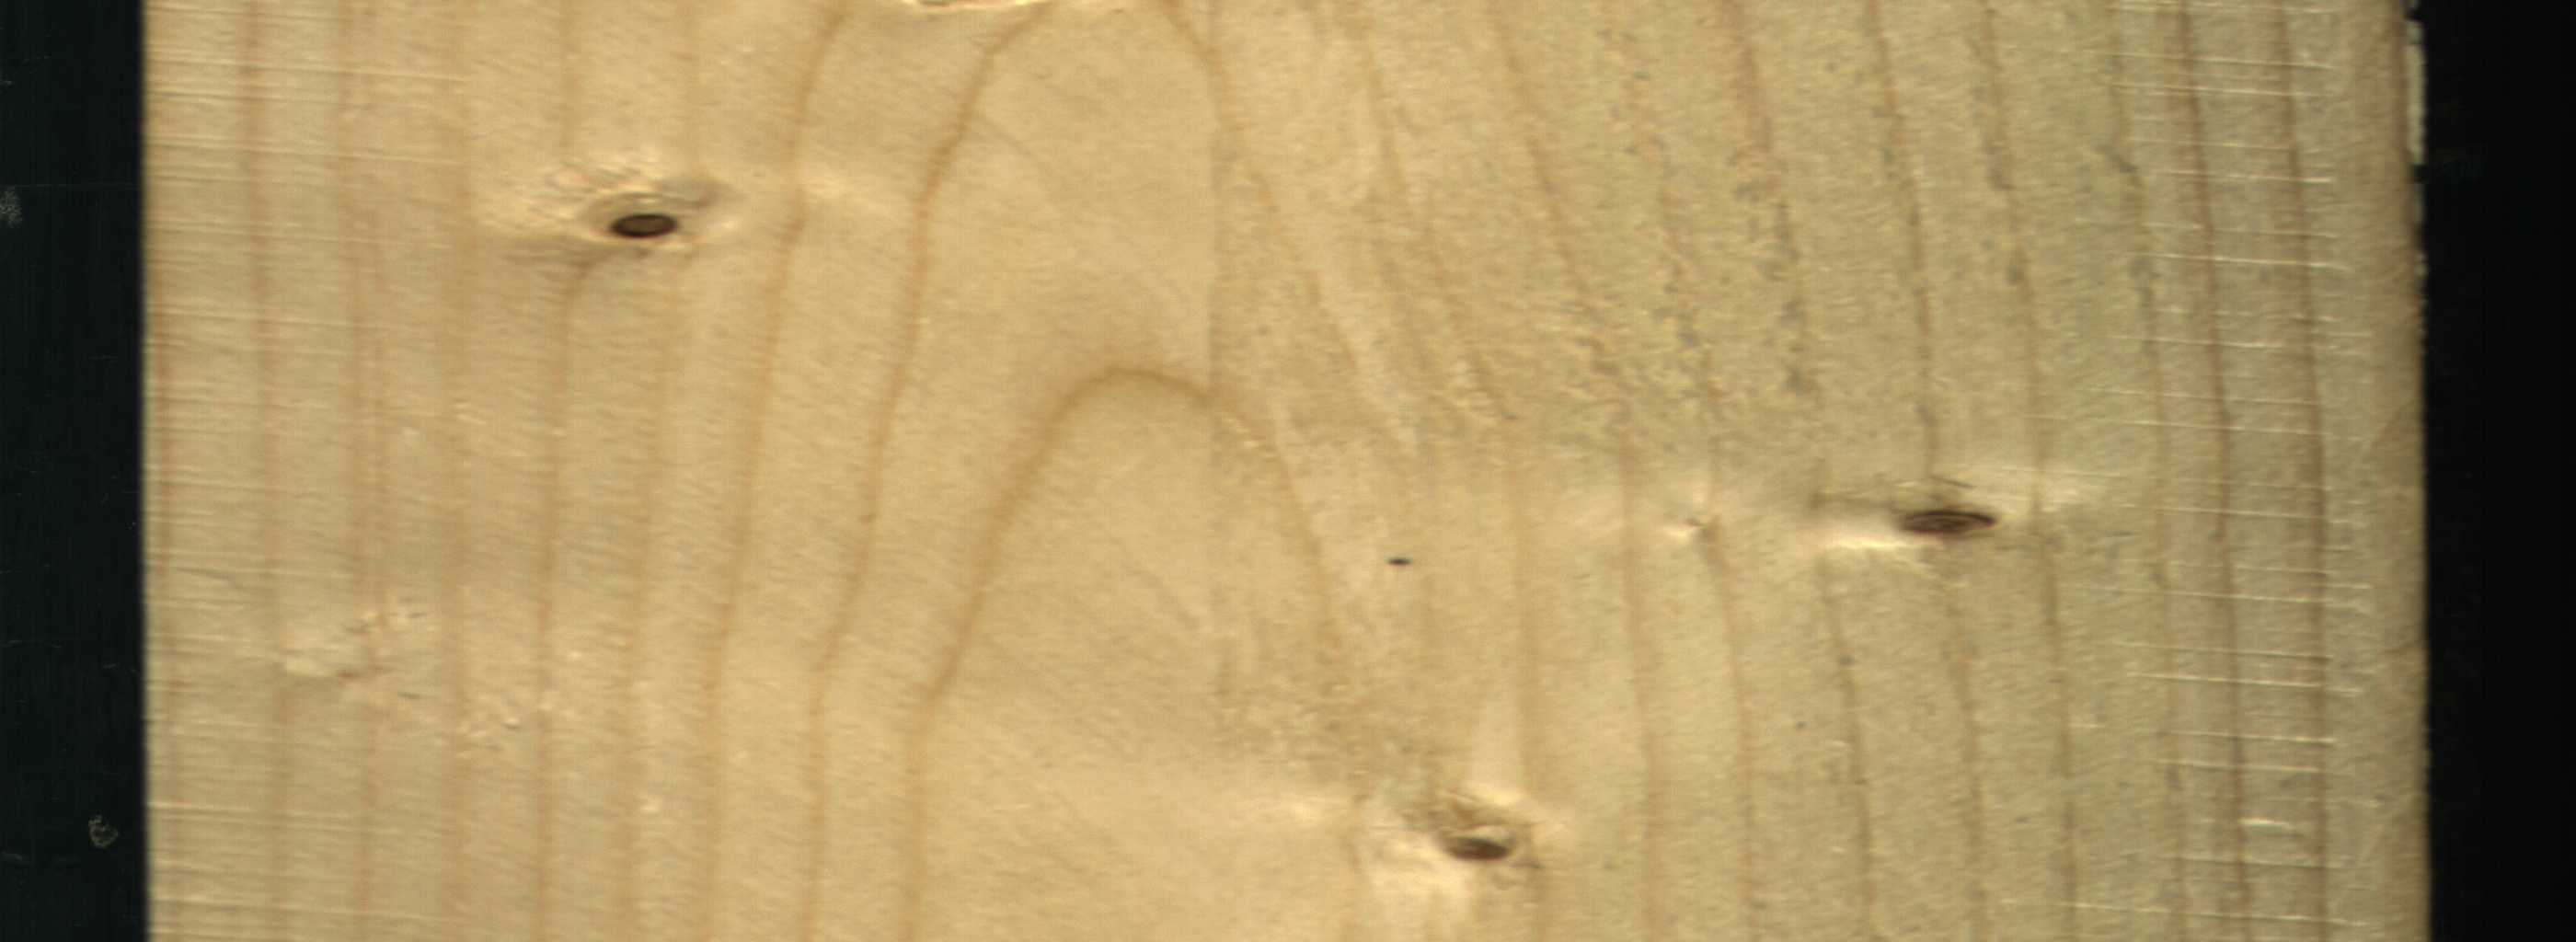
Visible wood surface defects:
Live_Knot
Live_Knot
Live_Knot